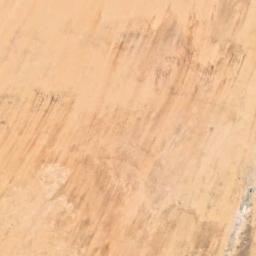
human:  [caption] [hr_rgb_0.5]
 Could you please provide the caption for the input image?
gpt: There are yellow desert with a line of bare land .

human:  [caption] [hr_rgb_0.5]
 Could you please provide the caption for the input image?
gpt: The desert has yellow sand and flat terrain .

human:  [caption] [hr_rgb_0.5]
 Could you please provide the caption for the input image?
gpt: It is a large piece of smooth yellow desert .

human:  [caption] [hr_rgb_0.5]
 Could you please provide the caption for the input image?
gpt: The color of this desert is taupe .

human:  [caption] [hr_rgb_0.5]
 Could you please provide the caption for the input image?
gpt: A yellow desert covered by bare land .